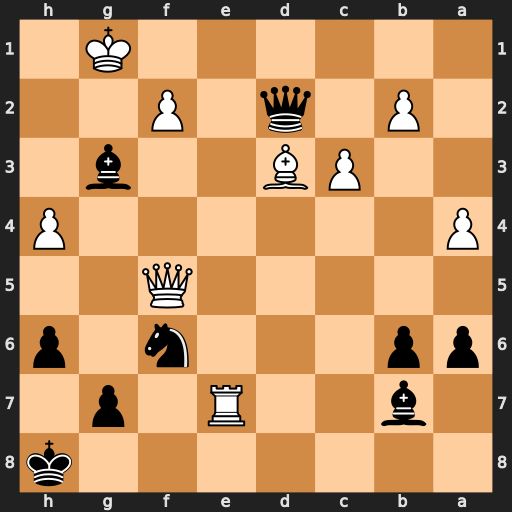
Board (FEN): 7k/1b2R1p1/pp3n1p/5Q2/P6P/2PB2b1/1P1q1P2/6K1
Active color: b
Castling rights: -
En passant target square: -
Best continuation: Qd1+ Bf1 Bh2+ Kxh2 Qd6+